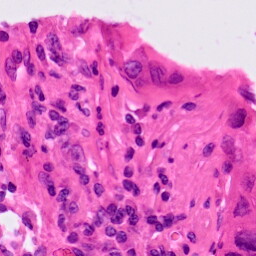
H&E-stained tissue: Lung